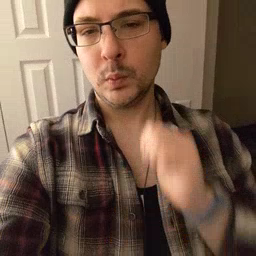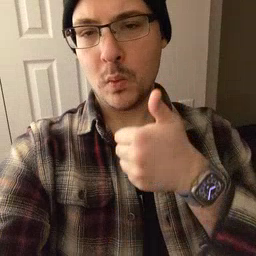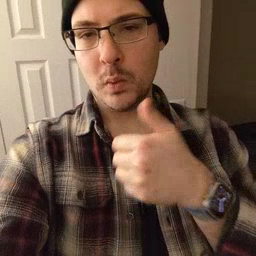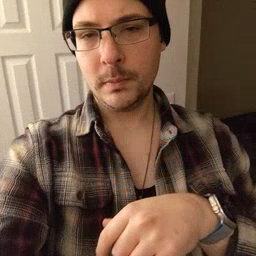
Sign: tomorrow